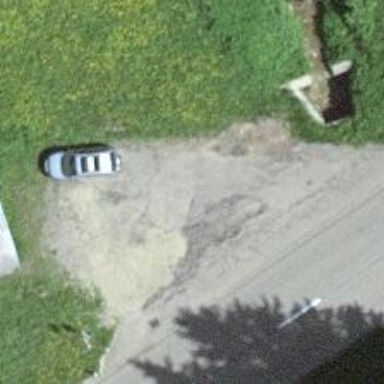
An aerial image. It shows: Parking area.